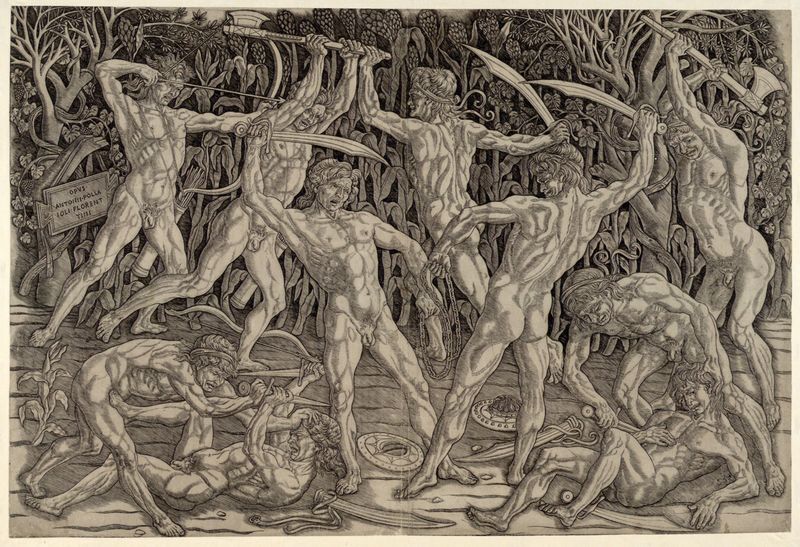
Titel: Kampf der nackten Männer
Künstler: Antonio di Jacopo dAntonio del Pollaiuolo
Standort: Wien
Institution: Albertina, Wien
Schlagwörter: akt, baum, gruppe, kampf, kämpfer, mann, nackt, akte, bäume, menschen, äste, bewegung, männer, zeichnung, messer, tot, feld, boden, haare, stehend, pflanzen, wald, sack, holzschnitt, schrift, liegen, bogen, schlacht, muskeln, bauch, nackte, brustwarzen, geschlecht, liegend, nacktheit, penis, schild, antike, linear, druck, schilder, schwert, schwerter, säbel, text, waffen, schlag, tote, verletzt, kämpfen, axt, muskel, dolch, krieger, schamhaare, töten, rebe, beil, verwundet, köcher, pfeil, stechen, pfeile, sehne, latein, schilde, hoden, jünglinge, museln, dolche, pfeil und bogen, äxte, po, schwert+